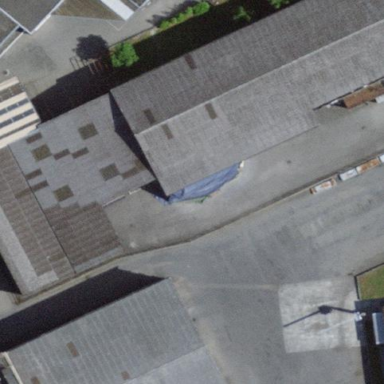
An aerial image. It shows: Industrial building.